Question: The email address is contained in the account information, but is not found in the response to the /oauth2/v3/tokeninfo API call from the Huawei Account Server. Why?
Description
After integrating HUAWEI Account Kit, I call the /oauth2/v3/tokeninfo API of the Huawei Account Server to obtain the ID token, but cannot find the email address in the response body.
The response in this case is as follows:
'''
{
"at_hash": "XXXXXX",
"aud": "XXXXXX",
"sub": "XXXXXX",
"azp": "XXXXXX",
"kid": "XXXXXX",
"iss": "https://accounts.huawei.com",
"typ": "JWT",
"exp": <PHONE>,
"display_name": "338******53",
"iat": XXXXXX,
"alg": "RS256"
}
'''
The response in the API reference is as follows:
Figure 1 Response upon a call success

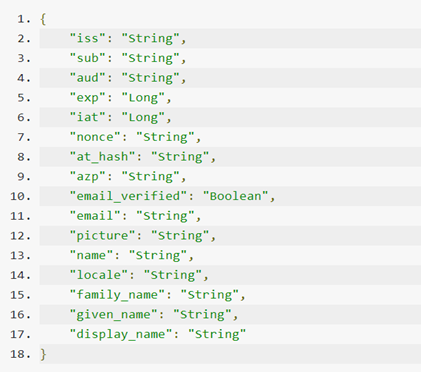
Answer: Before obtaining the ID token, the app does not request the HUAWEI ID user to authorize the app to obtain the email address.
Perform the following operations on the device:
(HMS SDK 3.0)
'''
mSignInOptions = new HuaweiIdSignInOptions.Builder(HuaweiIdSignInOptions.DEFAULT_SIGN_IN).requestServerAuthCode().requestIdToken("").requestEmail().build();
'''
(HMS SDK 4.0)
'''
HuaweiIdAuthParams authParams = new HuaweiIdAuthParamsHelper(HuaweiIdAuthParams.DEFAULT_AUTH_REQUEST_PARAM).setIdToken().setEmail().createParams();
'''
The requestEmail() method in HMS SDK 3.0 and the setEmail() method in HMS SDK 4.0 are used to request the HUAWEI ID user to authorize the app to obtain the email address. The two methods must be added to the code on the device in advance.
For details about how to request a HUAWEI ID user to authorize an app to obtain related information, visit the following link:
<URL>